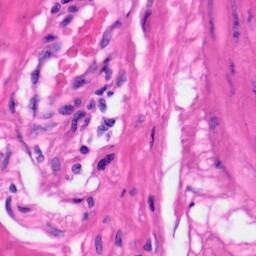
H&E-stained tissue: Skin